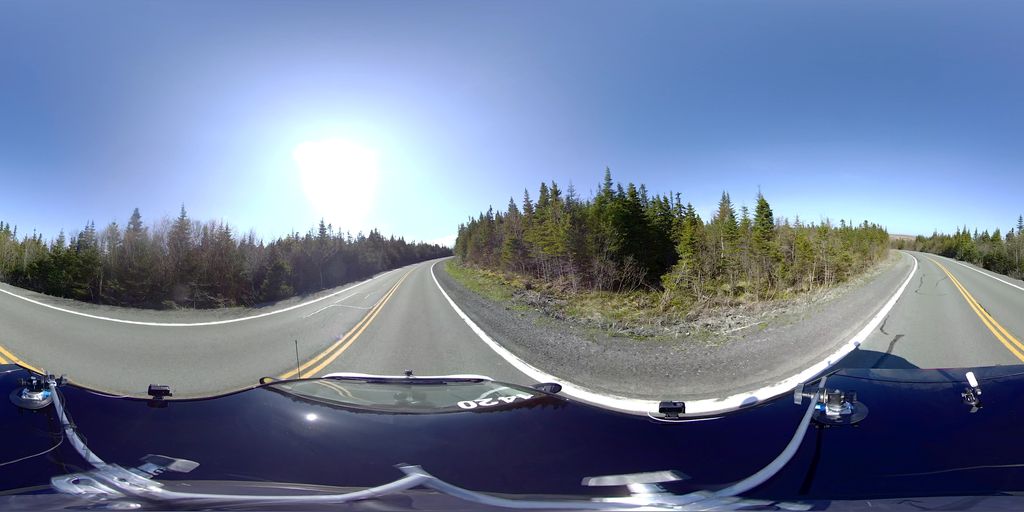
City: st_johns